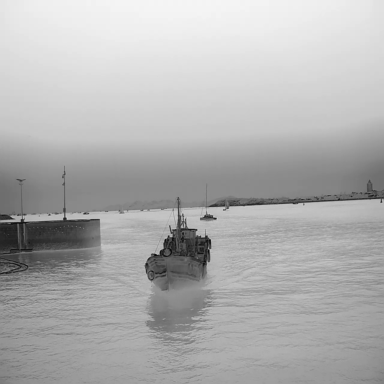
There are six objects shown in the infrared image, including three bulk_carriers, and three sailboats.